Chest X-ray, PA view. Patient: 44 years old, sex F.
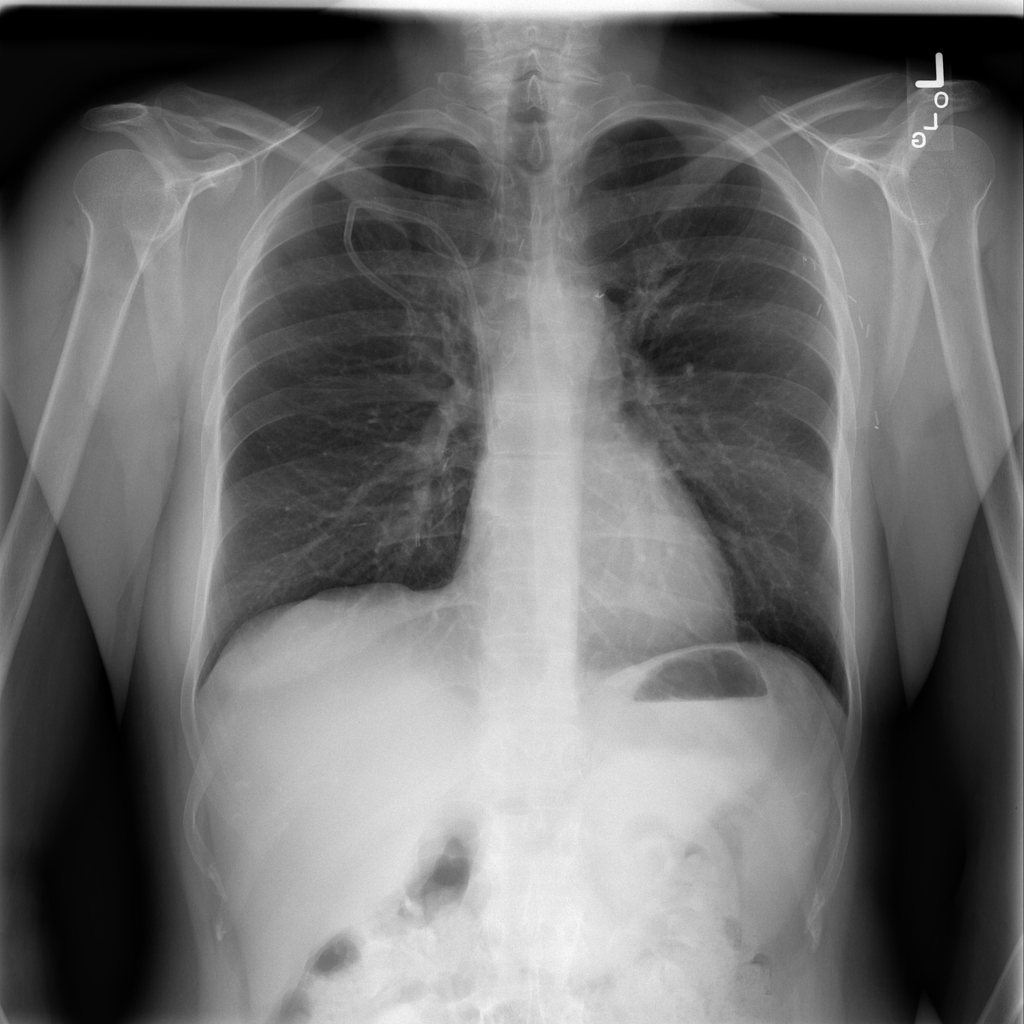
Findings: No Finding